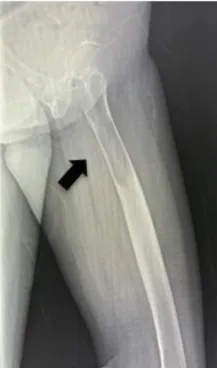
Plain radiographs of the femur.
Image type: radiology (x_ray)